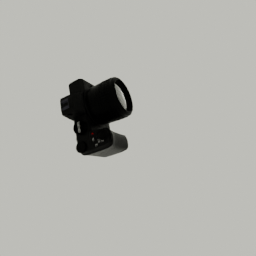
Label: electronics